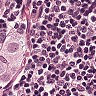
Metastatic tissue present: yes